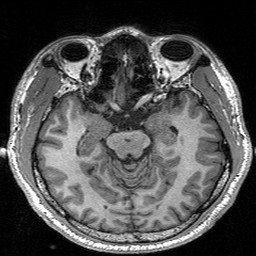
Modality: T1w
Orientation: coronal
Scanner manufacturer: siemens
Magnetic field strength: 3 T